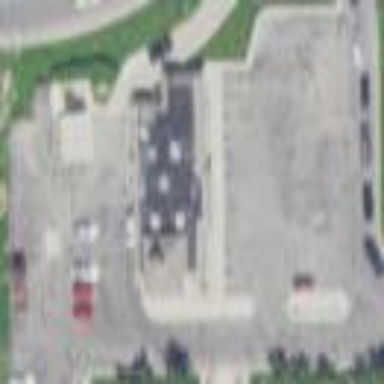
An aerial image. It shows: Parking area with surface.